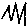
Label: zigzag